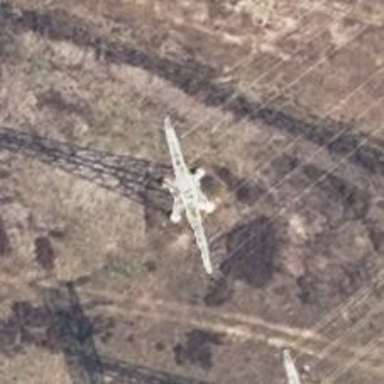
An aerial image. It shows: Three cables of power line.